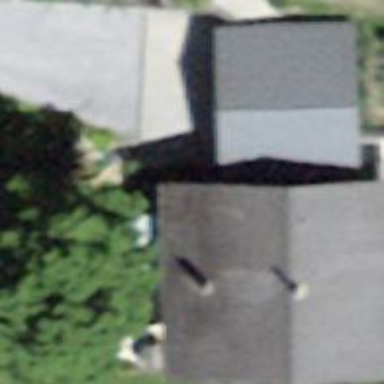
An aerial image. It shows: Building with gabled roof.